Question: Edit 1
I am stuck on a little problem and the guy who I normally turn to is, believe it or not, in Australia on his honeymoon, how inconsiderate is that.
The problem is that I have worked on trying to get a 'boolean' which will either let me know if the file path is correct or not.
The problem is that it always returns false,
I have tried the following sample data
'''
c:\Lingerie c:\Lingerie\
c:\
c:'''
This is the input screen that I have developed so far. I have already thought of having extra white spaces, so I already popped in the trim command.

They all have returned false.
Here is the method that I'm using and the code that calls it.
'''
dbFilePath = (text.getText()).trim();
bool03 = busLog.isFilePath(dbFilePath);
System.out.println("The result is " + bool03);
'''
And the method is called is
'''
public boolean isFilePath(String filePath) {
return discreetLog.isFilePathMatched(filePath);
}
'''
And which calls
'''
public boolean isFilePathMatched(String myFilePath){
String regularExpression = "([a-zA-Z]:)?(\\[a-zA-Z0-9_.-]+)+\\?";
Pattern pattern = Pattern.compile(regularExpression);
return Pattern.matches(regularExpression, myFilePath);
}
'''
I don't know if it is my code or an input error.
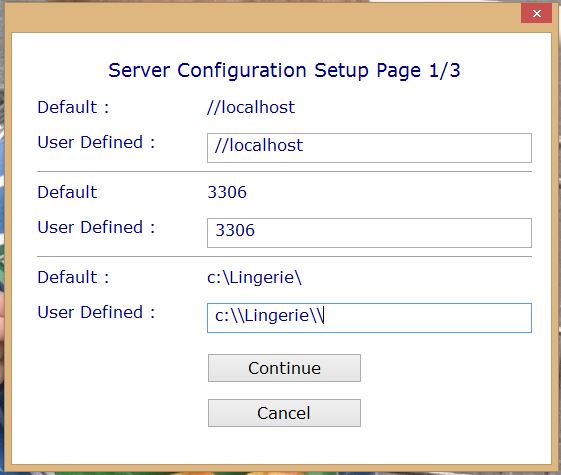
Answer: The first path of your sample is actually matching the regex correctly.
To match the second and fourth, you have to allow double backslashes. Just add '\\?' on the right of the previous backslashes in your regex.
To match the third and fourth, you need to make the second group optional. Currently it is used with the operator '+'. Use '*' instead.
Therefore if you replace your regex with this one:
'''
String regularExpression = "([a-zA-Z]:)?(\\\\?[a-zA-Z0-9_.-]+)*\\?\\?";
'''
it will match all your paths, and nothing more.
If you still can not match your sample data, then there is a problem somewhere else in your code. You can try posting an <URL>.